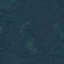
Land use / land cover: Forest